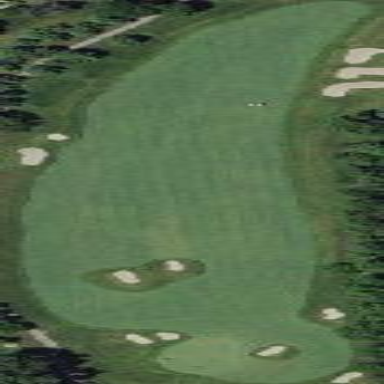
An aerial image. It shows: Golf fairway surrounded by grass.